Brain MRI, t1w sequence, axial 2D slice.
Patient: age 45, sex F, weight 95 kg, height 1.95 m
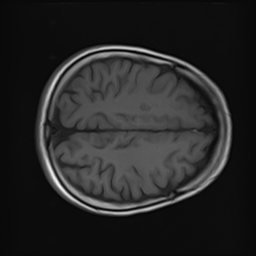